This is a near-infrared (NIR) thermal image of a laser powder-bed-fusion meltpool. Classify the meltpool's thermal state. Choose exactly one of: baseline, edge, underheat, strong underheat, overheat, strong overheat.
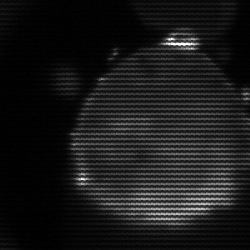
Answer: edge